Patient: sex M, age 34
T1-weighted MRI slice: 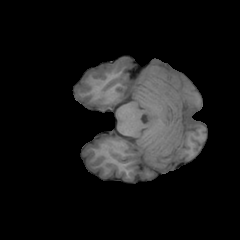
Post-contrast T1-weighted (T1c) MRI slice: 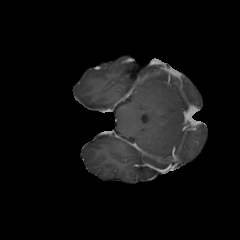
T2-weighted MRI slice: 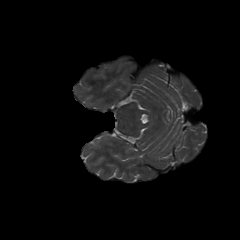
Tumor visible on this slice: no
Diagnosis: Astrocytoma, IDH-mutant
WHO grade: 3